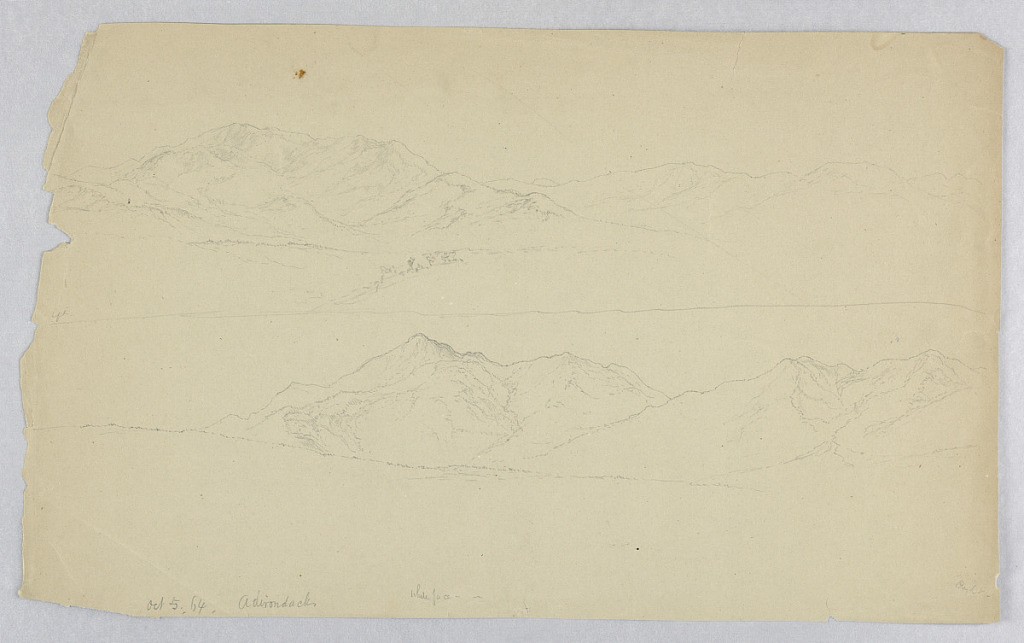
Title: Mountain Landscape, Adirondacks
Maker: Daniel Huntington, American, 1816–1906
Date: October 5, 1864
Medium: Graphite on grey paper
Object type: Drawing
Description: Top, mountains, highest one at left. Bottom, mountains - Adirondacks, Whiteface.